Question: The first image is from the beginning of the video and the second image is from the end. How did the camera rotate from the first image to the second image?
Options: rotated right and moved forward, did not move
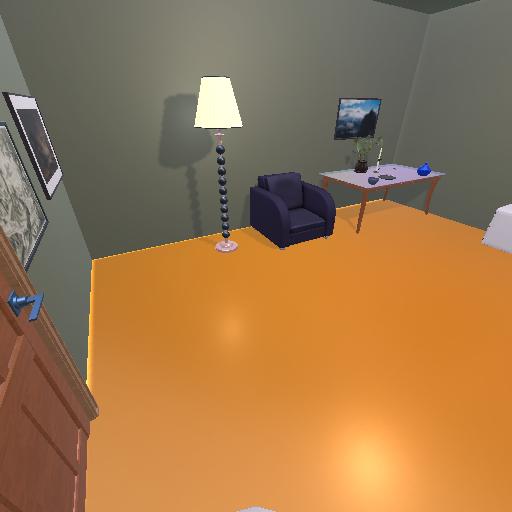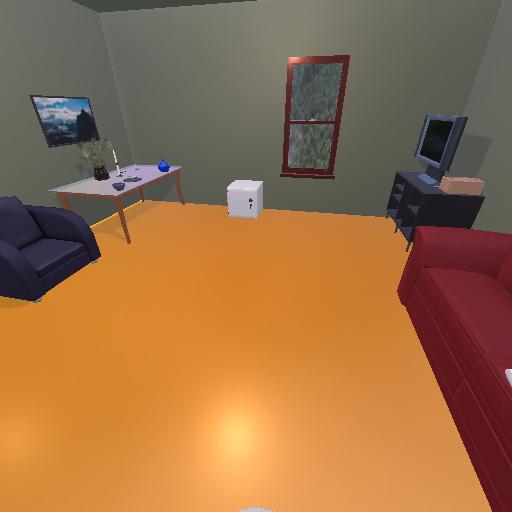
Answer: rotated right and moved forward